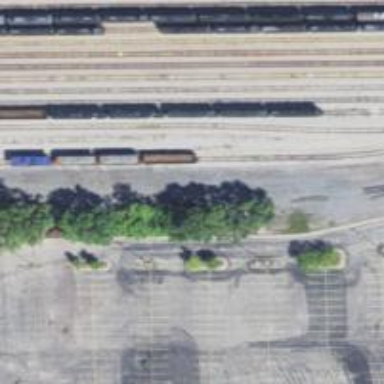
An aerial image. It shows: Abandoned railway yard.